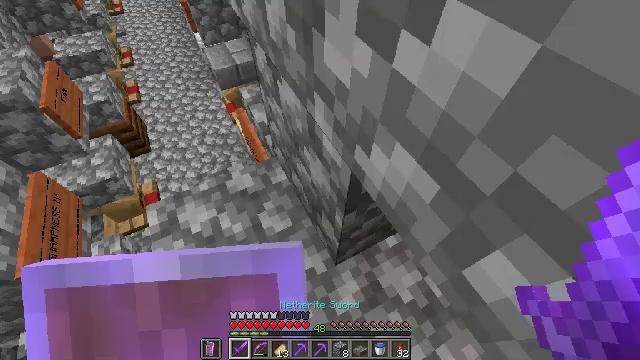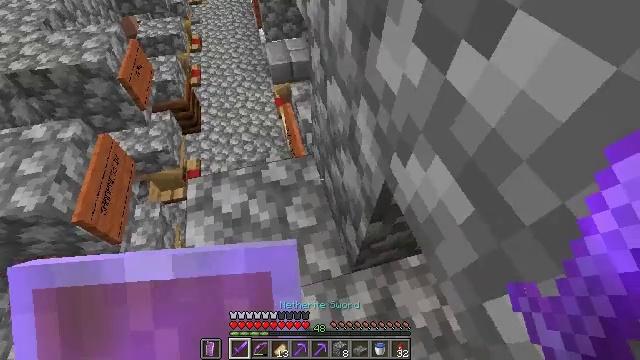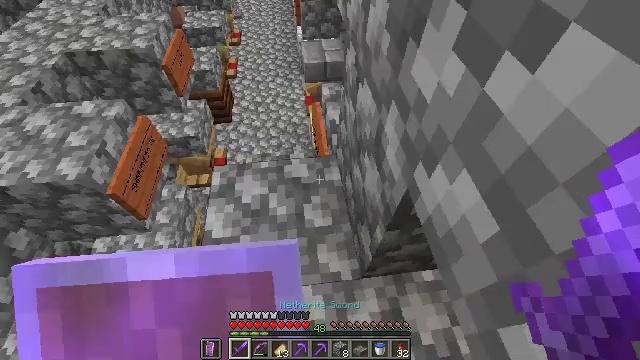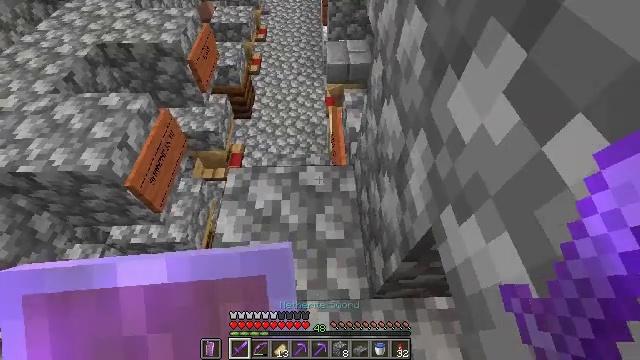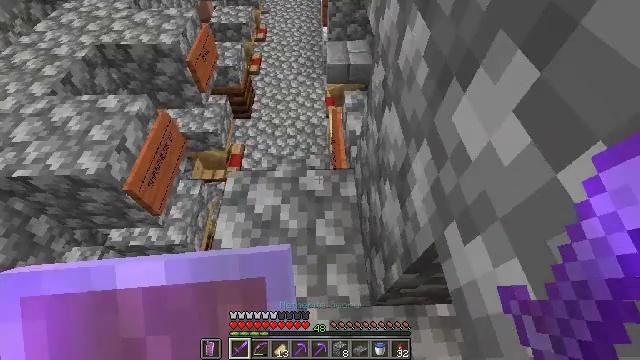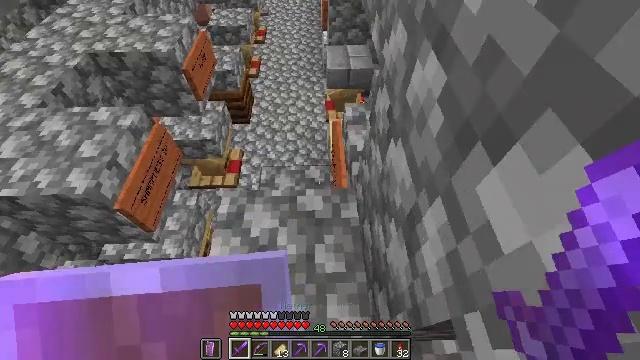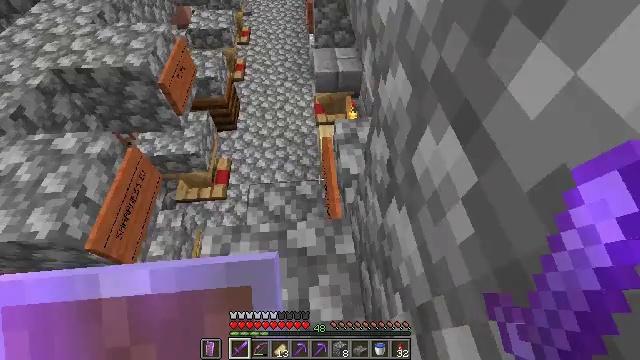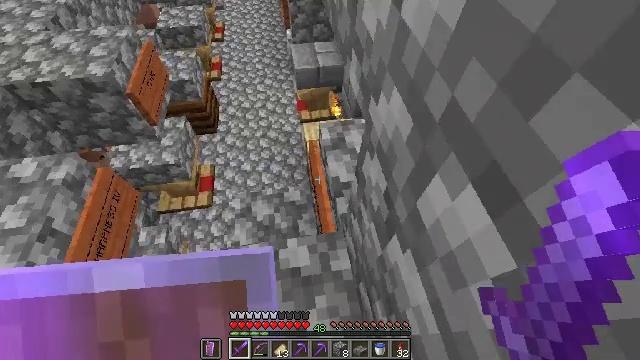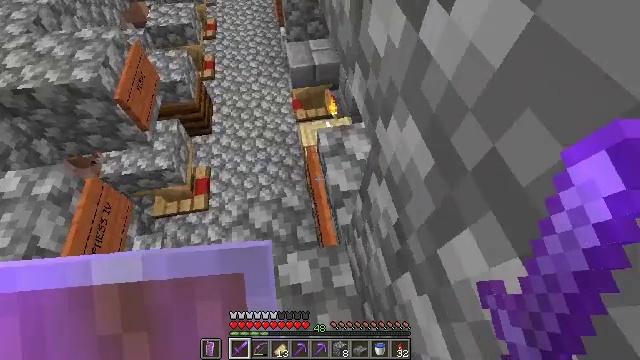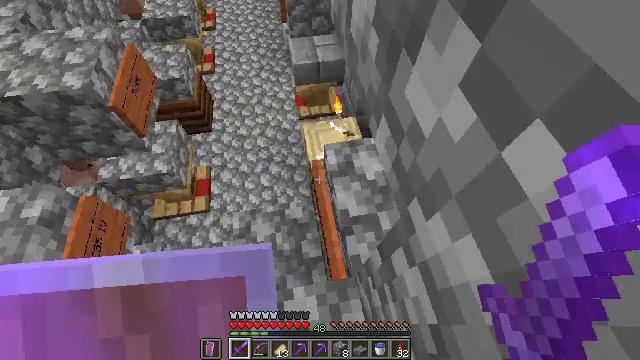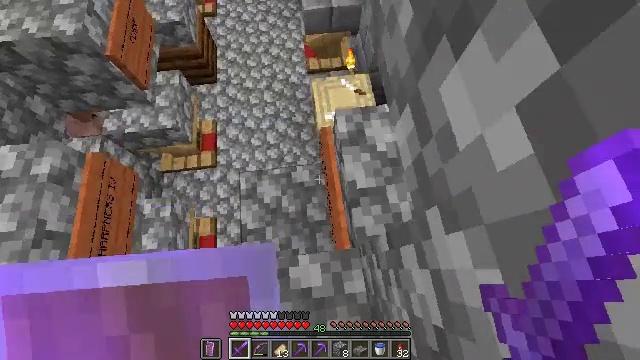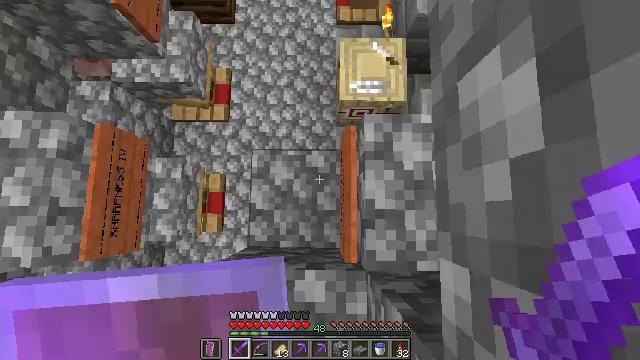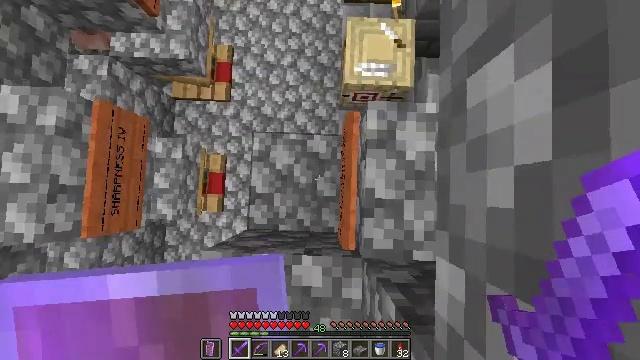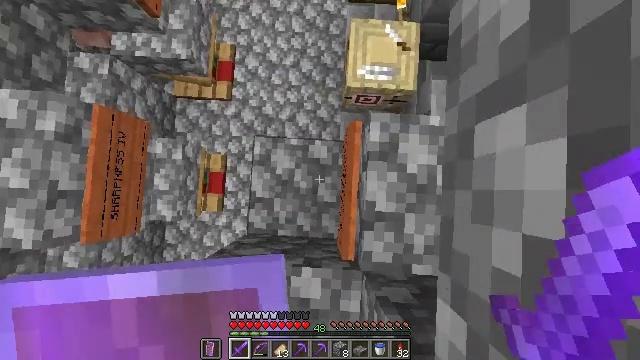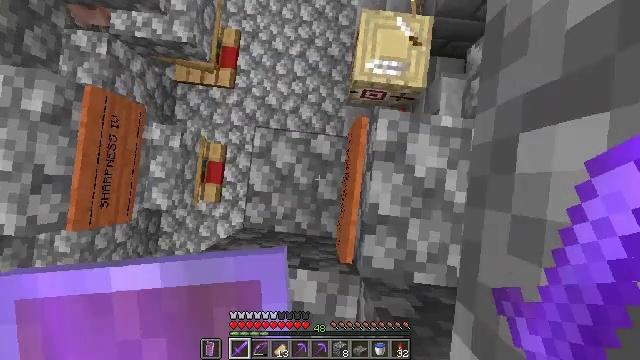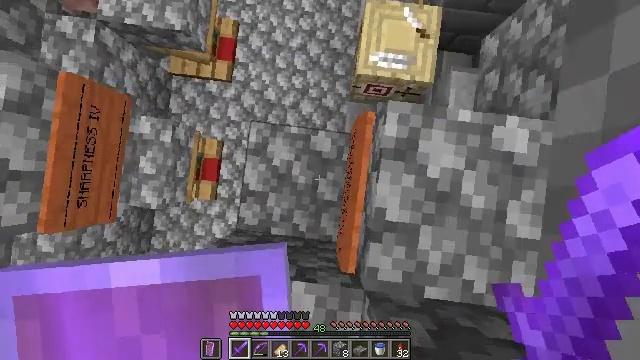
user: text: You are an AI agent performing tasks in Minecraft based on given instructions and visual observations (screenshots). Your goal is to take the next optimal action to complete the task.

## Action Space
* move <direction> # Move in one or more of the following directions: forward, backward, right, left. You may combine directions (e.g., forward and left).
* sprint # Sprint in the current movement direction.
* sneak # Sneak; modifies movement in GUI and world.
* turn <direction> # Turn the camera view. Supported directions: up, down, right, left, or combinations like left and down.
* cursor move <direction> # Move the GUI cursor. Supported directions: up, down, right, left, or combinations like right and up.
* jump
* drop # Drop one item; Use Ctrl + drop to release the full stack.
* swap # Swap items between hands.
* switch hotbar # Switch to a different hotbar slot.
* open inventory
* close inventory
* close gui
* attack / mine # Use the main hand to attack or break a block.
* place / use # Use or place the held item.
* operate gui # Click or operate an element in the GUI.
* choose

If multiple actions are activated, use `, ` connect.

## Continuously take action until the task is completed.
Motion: motion action
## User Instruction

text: Digging the cobblestone underground.
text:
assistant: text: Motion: turn left
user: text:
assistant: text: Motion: turn left
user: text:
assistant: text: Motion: move forward, turn left
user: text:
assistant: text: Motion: move forward
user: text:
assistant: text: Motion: move forward
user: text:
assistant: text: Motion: move forward, turn right
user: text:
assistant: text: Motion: move forward, turn right and down
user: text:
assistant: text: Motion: move forward, turn right and down
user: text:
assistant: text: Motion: move forward, turn down
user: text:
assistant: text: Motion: move forward, turn left and down
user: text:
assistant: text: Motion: move forward, turn left and down
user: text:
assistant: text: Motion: turn left and down
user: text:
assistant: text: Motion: turn left
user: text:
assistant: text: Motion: turn left and down
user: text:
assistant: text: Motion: no_op
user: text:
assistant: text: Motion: no_op
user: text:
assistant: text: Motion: no_op
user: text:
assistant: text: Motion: no_op
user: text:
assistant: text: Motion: no_op
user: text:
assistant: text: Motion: no_op
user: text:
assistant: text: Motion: no_op
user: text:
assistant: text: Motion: no_op
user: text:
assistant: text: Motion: no_op
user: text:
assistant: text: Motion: no_op
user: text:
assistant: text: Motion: no_op
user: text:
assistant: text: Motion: no_op
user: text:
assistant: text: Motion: no_op
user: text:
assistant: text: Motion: no_op
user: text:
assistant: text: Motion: no_op
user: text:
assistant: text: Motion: no_op